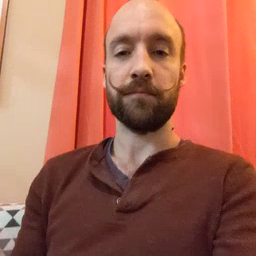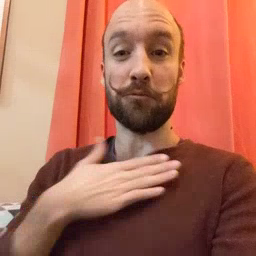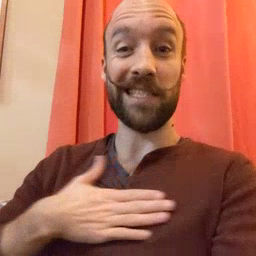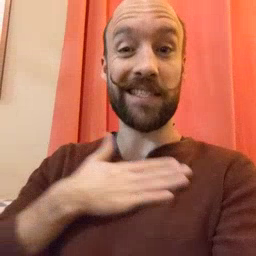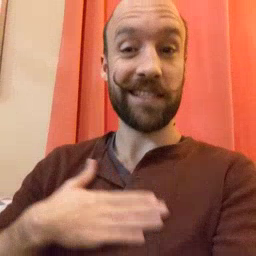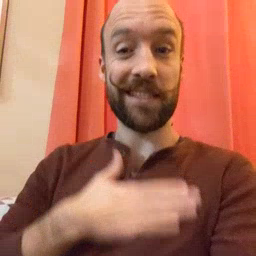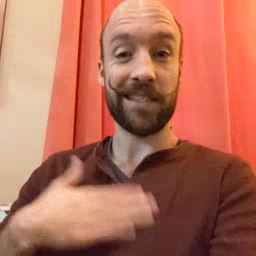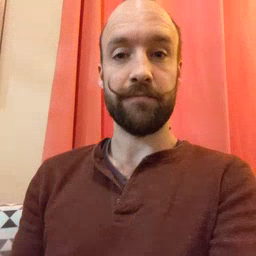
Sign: please